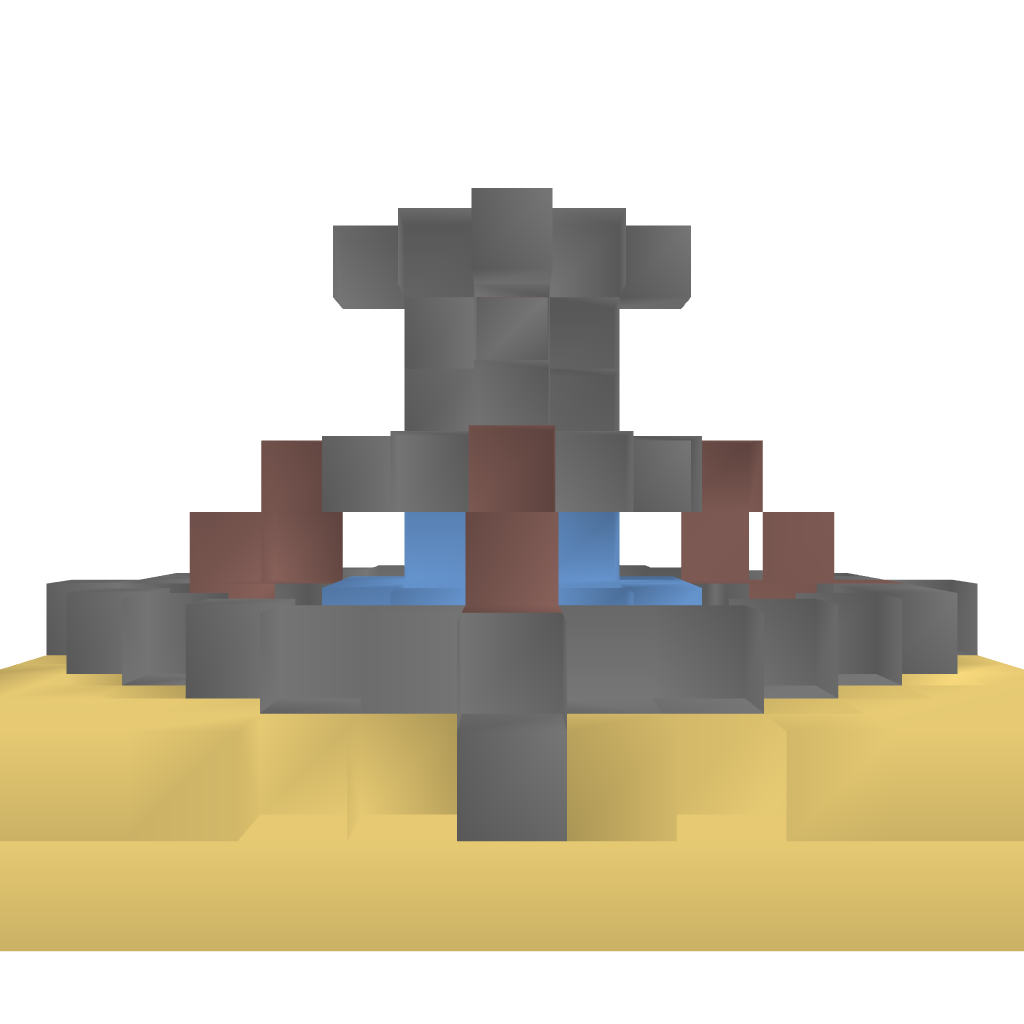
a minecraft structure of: Cactus Fountain high quality